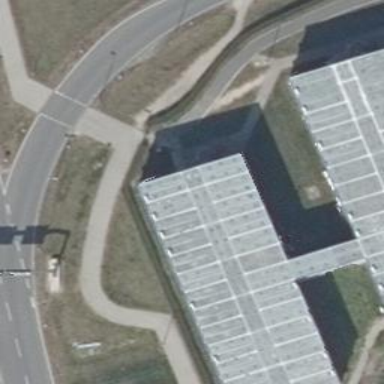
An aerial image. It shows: Footway.